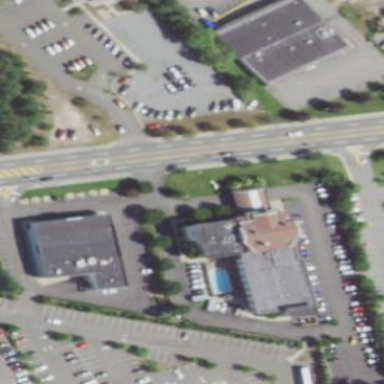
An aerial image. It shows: Hotel building.